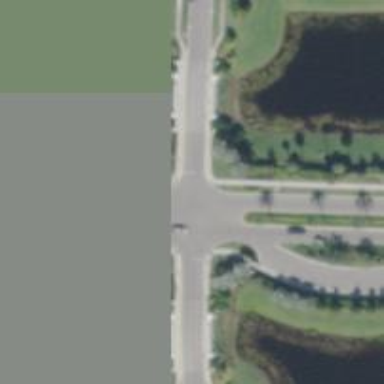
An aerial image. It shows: Unmarked crossing on footway.